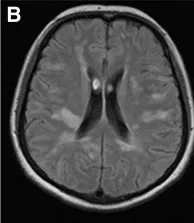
MRI-scan two days after symptom onset. Emerging white matter lesions with slight restricted diffusion but without Gadolinium (Gd) enhancement. T2-FLAIR (fluid attenuated inversion recovery).
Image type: radiology (mri)